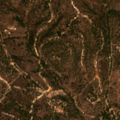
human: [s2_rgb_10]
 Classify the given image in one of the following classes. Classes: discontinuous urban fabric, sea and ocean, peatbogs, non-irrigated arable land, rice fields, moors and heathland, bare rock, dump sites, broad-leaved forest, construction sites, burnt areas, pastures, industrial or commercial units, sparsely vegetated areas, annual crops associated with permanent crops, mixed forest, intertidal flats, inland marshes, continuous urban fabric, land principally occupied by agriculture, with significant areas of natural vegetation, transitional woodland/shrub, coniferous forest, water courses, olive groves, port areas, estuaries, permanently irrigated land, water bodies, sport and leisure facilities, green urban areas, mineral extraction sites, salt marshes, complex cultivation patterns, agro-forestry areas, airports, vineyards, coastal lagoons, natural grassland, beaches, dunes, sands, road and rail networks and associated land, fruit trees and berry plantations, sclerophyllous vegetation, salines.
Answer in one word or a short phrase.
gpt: agro-forestry areas, broad-leaved forest, transitional woodland/shrub